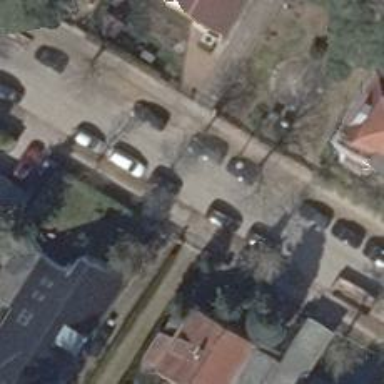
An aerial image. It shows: Residential road with sidewalks on both sides.